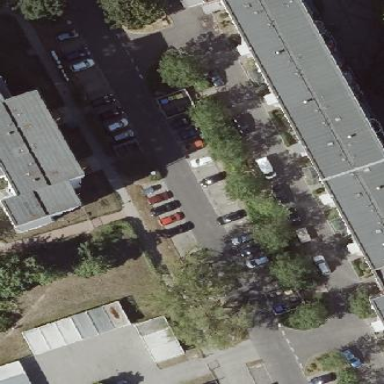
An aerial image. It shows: Street-side parking area with paving stones.